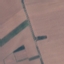
Land use / land cover: AnnualCrop